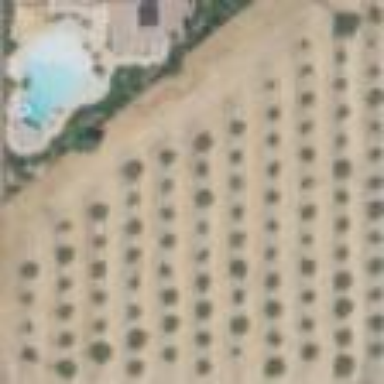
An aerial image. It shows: Orchard.